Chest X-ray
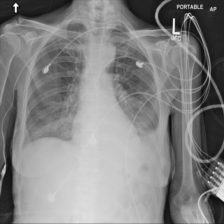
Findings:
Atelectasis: negative
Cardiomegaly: negative
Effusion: positive
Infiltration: positive
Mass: negative
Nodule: negative
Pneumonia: negative
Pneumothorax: negative
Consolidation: negative
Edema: negative
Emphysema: negative
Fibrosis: negative
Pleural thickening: negative
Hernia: negative